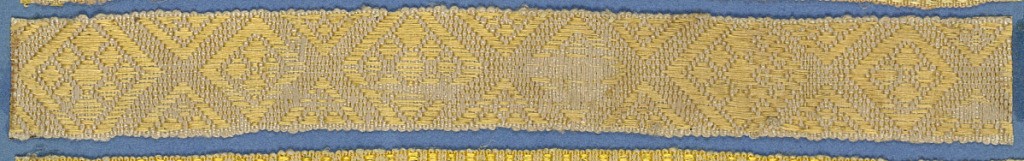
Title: Trimming
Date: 19th century
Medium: silk Technique: woven
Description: Pink, yellow and white trimming fragment in a design of ornamented lozenges separated by spaces.